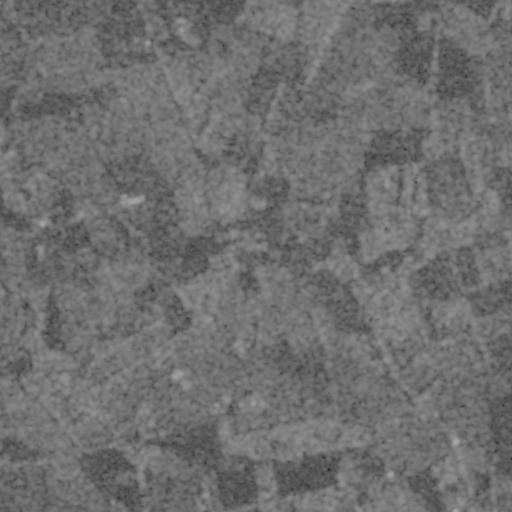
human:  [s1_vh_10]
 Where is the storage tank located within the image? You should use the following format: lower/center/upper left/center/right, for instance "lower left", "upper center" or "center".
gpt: The storage tank is located in the center left of the image.
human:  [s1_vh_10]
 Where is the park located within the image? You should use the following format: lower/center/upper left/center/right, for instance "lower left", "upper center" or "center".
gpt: There is no park in the image.

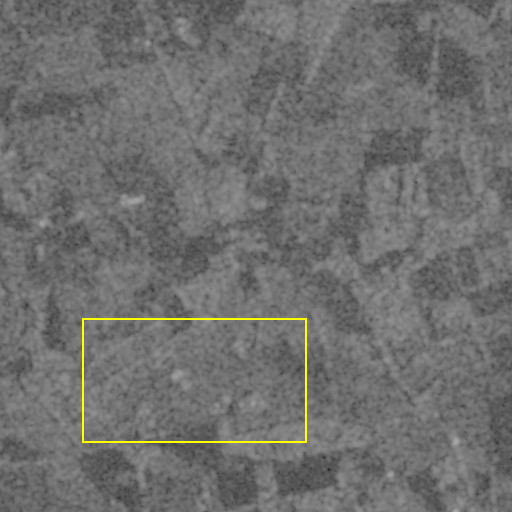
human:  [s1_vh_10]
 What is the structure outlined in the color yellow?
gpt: The structure outlined in yellow is a crop field.
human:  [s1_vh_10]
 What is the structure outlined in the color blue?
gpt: There is no blue outline.